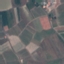
Land use / land cover: PermanentCrop